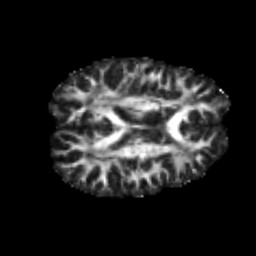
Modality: FA
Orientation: axial
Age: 22
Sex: male
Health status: healthy
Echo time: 0.074 s